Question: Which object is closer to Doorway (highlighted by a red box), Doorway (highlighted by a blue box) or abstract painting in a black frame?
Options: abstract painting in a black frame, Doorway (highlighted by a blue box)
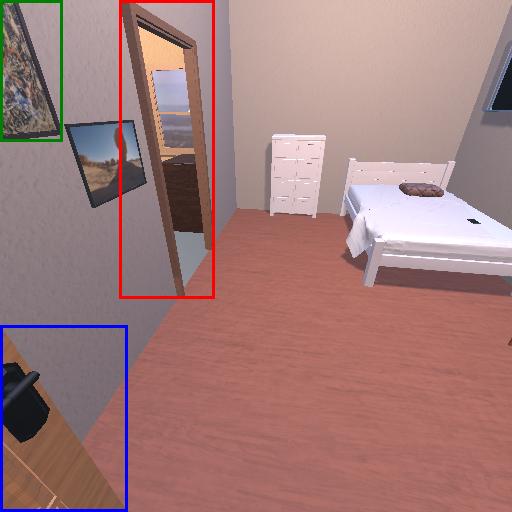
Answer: abstract painting in a black frame